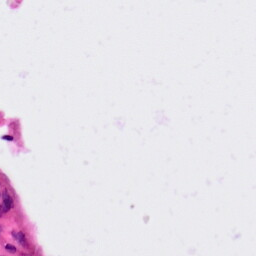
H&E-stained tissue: Colon